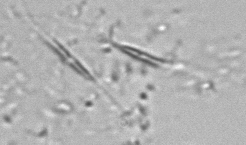
Label: Phaeocystis_debris